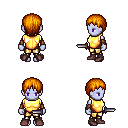
a pixel art fantasy rpg character, female body template, dark elf, purple skin, gold chest armor, gold greaves, dark blonde plain hairstyle, leather bracers, maroon shoes, dagger, four views (front, back, left, right), 2x2 character sprite sheet, small pixel art, hard edges, no anti-aliasing